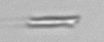
Label: fiber